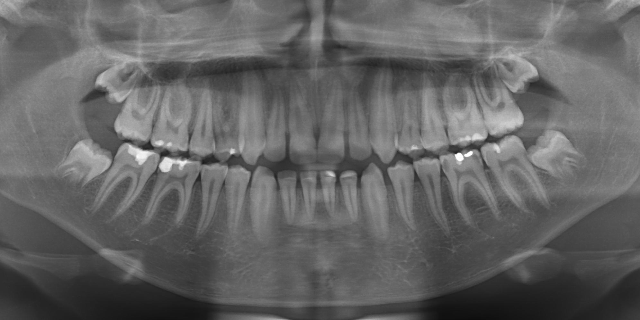
adult